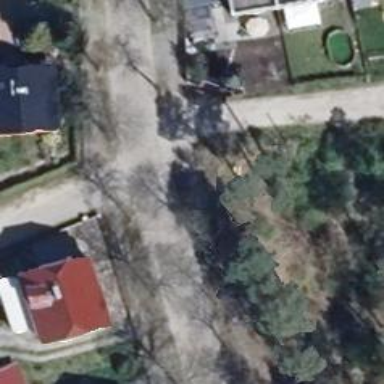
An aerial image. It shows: Residential road with asphalt surface and no sidewalks.